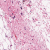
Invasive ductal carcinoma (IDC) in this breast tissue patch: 0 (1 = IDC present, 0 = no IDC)